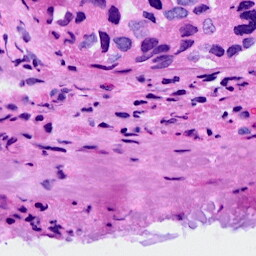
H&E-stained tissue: Breast